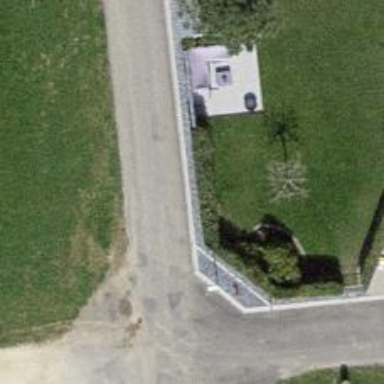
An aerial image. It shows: Hedge barrier.